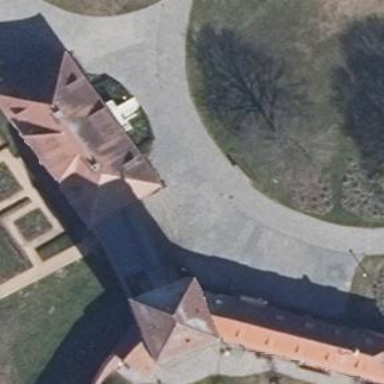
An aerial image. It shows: Museum building.